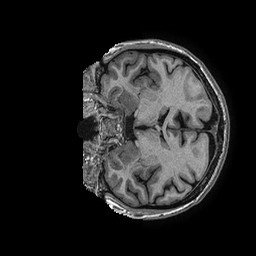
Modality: T1w
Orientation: coronal
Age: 42
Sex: female
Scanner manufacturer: ge
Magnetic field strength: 3 T
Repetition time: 0.006952 s
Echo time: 0.00292 s